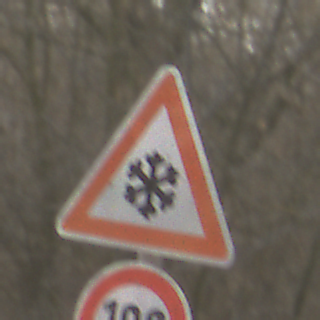
Verkehrszeichen: SchneeOderEisglaette
Zusatzzeichen unten: Geschwindigkeit100
Umgebung: Outdoor, Nature
Tageszeit: MorningAfternoon
Wetter: PartlyCloudy
Licht: Natural
Jahreszeit: Winter
Kontrast: MediumContrast